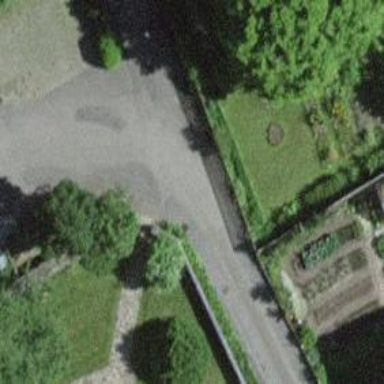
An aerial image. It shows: Gate.